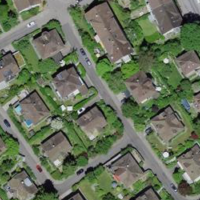
EUNIS habitat code: 55
Species observed at this site:
Prunella vulgaris
Prunus padus
Symphoricarpos albus